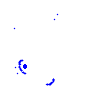
Particle: proton